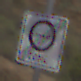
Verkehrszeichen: EndeUmweltzone
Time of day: Midday
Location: Outdoor (Nature)
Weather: Overcast
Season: NotSpecified
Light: Natural